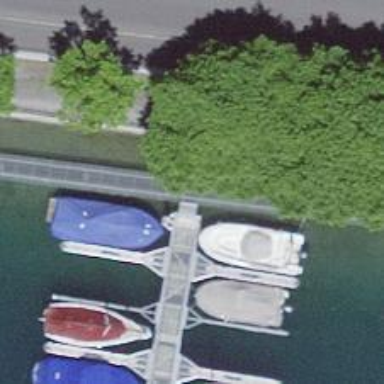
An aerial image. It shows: Man-made pier.